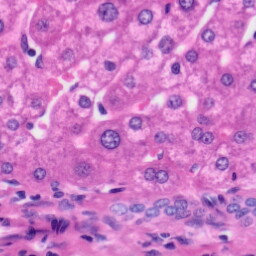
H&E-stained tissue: Liver